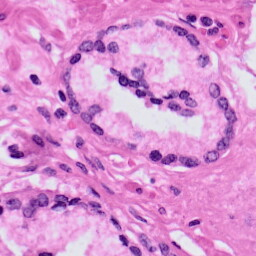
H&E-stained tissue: Prostate